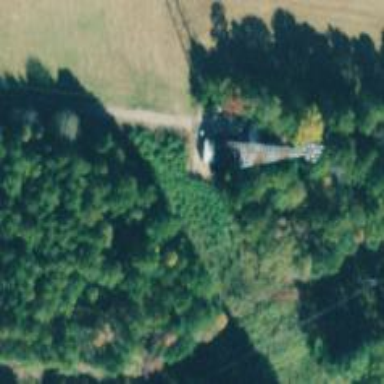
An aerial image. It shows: Communication mast tower.